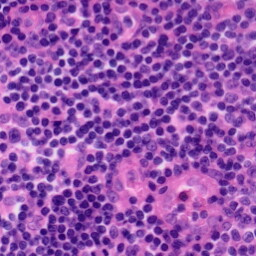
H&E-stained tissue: Tonsil